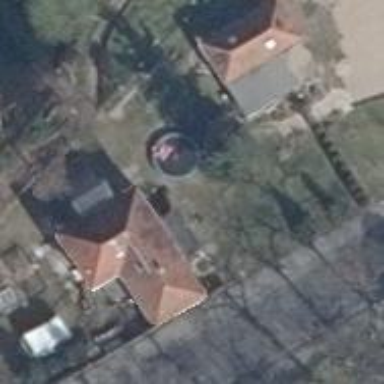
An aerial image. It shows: House with hipped roof.